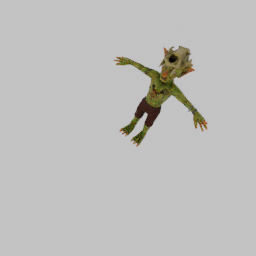
Label: people